Question: I got the following code and im using twitter bootstrap.
'''
<div class="span10">
<div class="span2">@Html.Label("lblUsername", "Username : ")</div>
<div class="span7">
@Html.TextBoxFor(x => x.Username)
</div>
@Html.ValidationMessageFor(x => x.Username)
</div>
<div class="span10">
<div class="span2">@Html.Label("lblPassword", "Password : ")</div>
<div class="span7">
@Html.PasswordFor(x => x.Password)
</div>
</div>
<div class="span10">
<div class="span2">@Html.Label("lblName", "Name : ")</div>
<div class="span7">
@Html.TextBoxFor(x => x.Name)
</div>
</div>
<br />
<div class="span10"><input type="submit" value="Submit" /></div>
'''
The way it displayed in chrome and IE is different, can anyone tell me why? You can check the image below,somehow the div for the textbox goes down to the next line in IE 9.

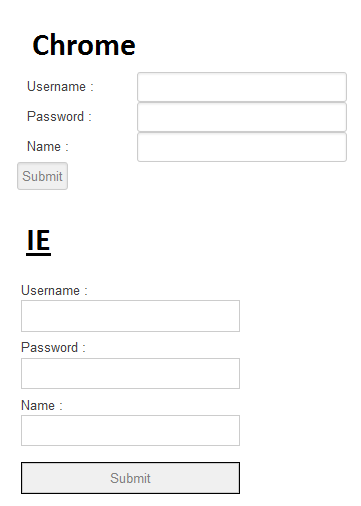
Answer: I guessed this..
> Is IE in Quirks Mode? Press F12 to bring up the Developer Tools to
check.
..due to the way the elements were displaying; it looked like <URL> to me.
In your case, the problem was that you didn't have a valid doctype (such as '<!DOCTYPE html>') as the first line.